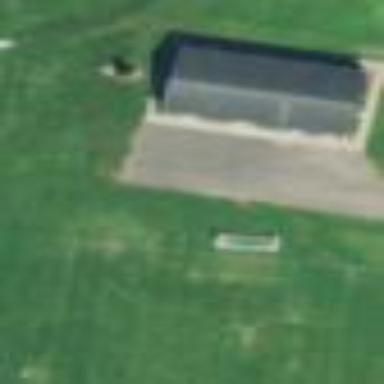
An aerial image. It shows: Soccer pitch for outdoor sports and leisure activities.